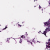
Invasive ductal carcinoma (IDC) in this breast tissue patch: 0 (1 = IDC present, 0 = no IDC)